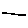
Label: hexagon